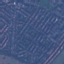
Land use / land cover class: Residential